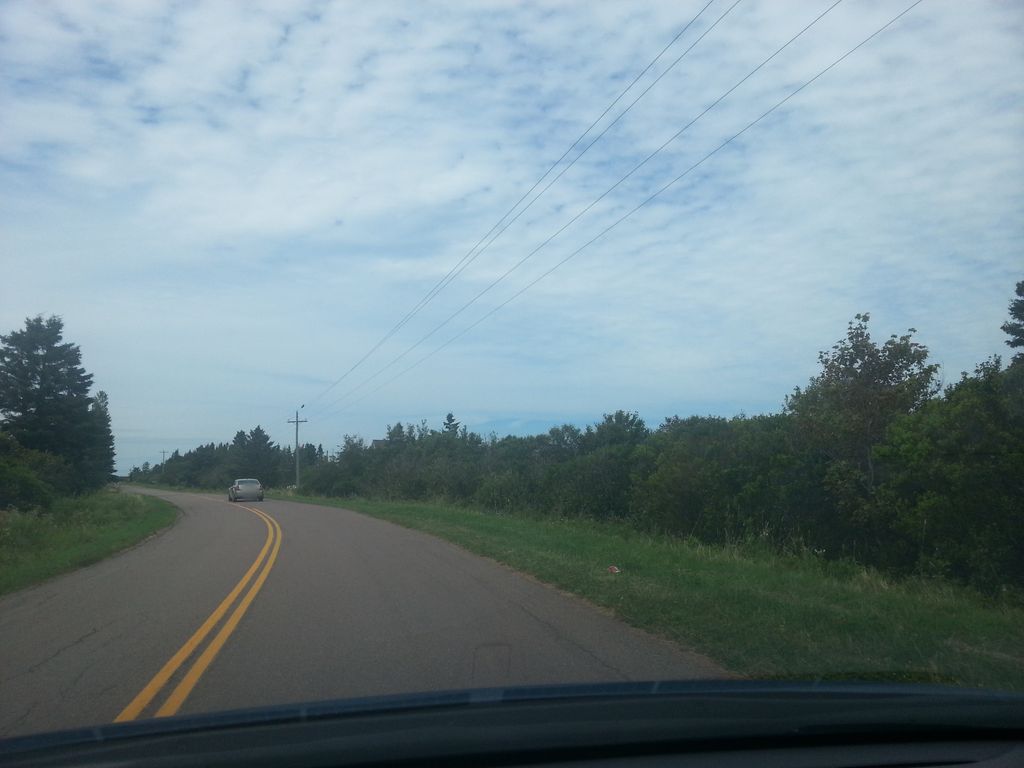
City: charlottetown